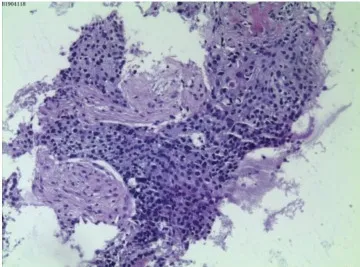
Pathological and 90-gene expression assay results of case 1. (A) The pathological diagnosis of the resected specimens was squamous cell carcinoma. Immunohistochemistry staining: P40 (-), Ki67 (90%+), TTF1 (-), CK7 (-), P16.
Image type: pathology (immunostaining)